Interaction volume radius: 5 \u00c5
Interaction volume height: 35 \u00c5
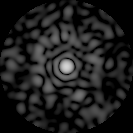
Disorder parameter: 0.8428